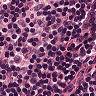
Metastatic tissue present: no